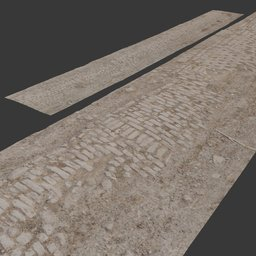
Label: architecture